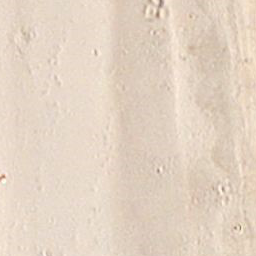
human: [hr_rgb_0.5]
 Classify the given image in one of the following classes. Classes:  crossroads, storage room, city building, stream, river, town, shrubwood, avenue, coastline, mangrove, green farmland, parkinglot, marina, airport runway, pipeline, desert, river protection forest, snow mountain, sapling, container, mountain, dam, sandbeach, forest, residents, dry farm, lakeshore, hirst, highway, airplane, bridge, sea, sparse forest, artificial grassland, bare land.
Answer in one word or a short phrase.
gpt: sandbeach